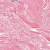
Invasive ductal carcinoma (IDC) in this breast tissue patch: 0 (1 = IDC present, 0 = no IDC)